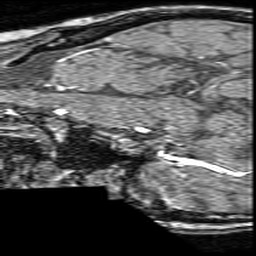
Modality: angio
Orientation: sagittal
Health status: ill
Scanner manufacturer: philips
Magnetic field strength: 3 T
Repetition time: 0.01827 s
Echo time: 0.003361 s